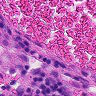
Metastatic tissue present: no